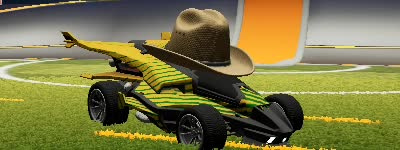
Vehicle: aftershock